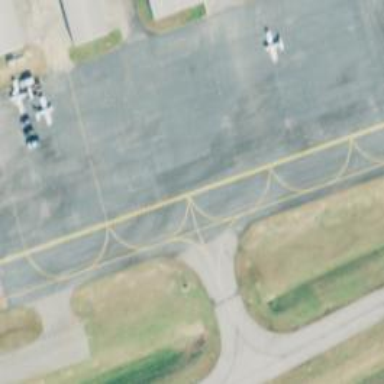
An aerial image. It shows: Asphalt taxiway in the airport.